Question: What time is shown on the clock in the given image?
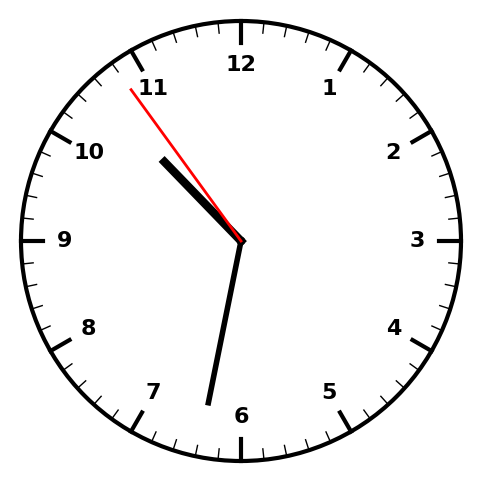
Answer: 10:31:54